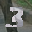
Label: 3